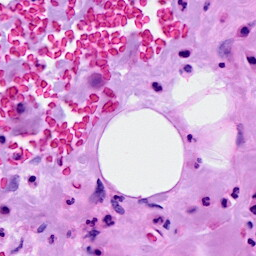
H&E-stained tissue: Breast